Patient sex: M
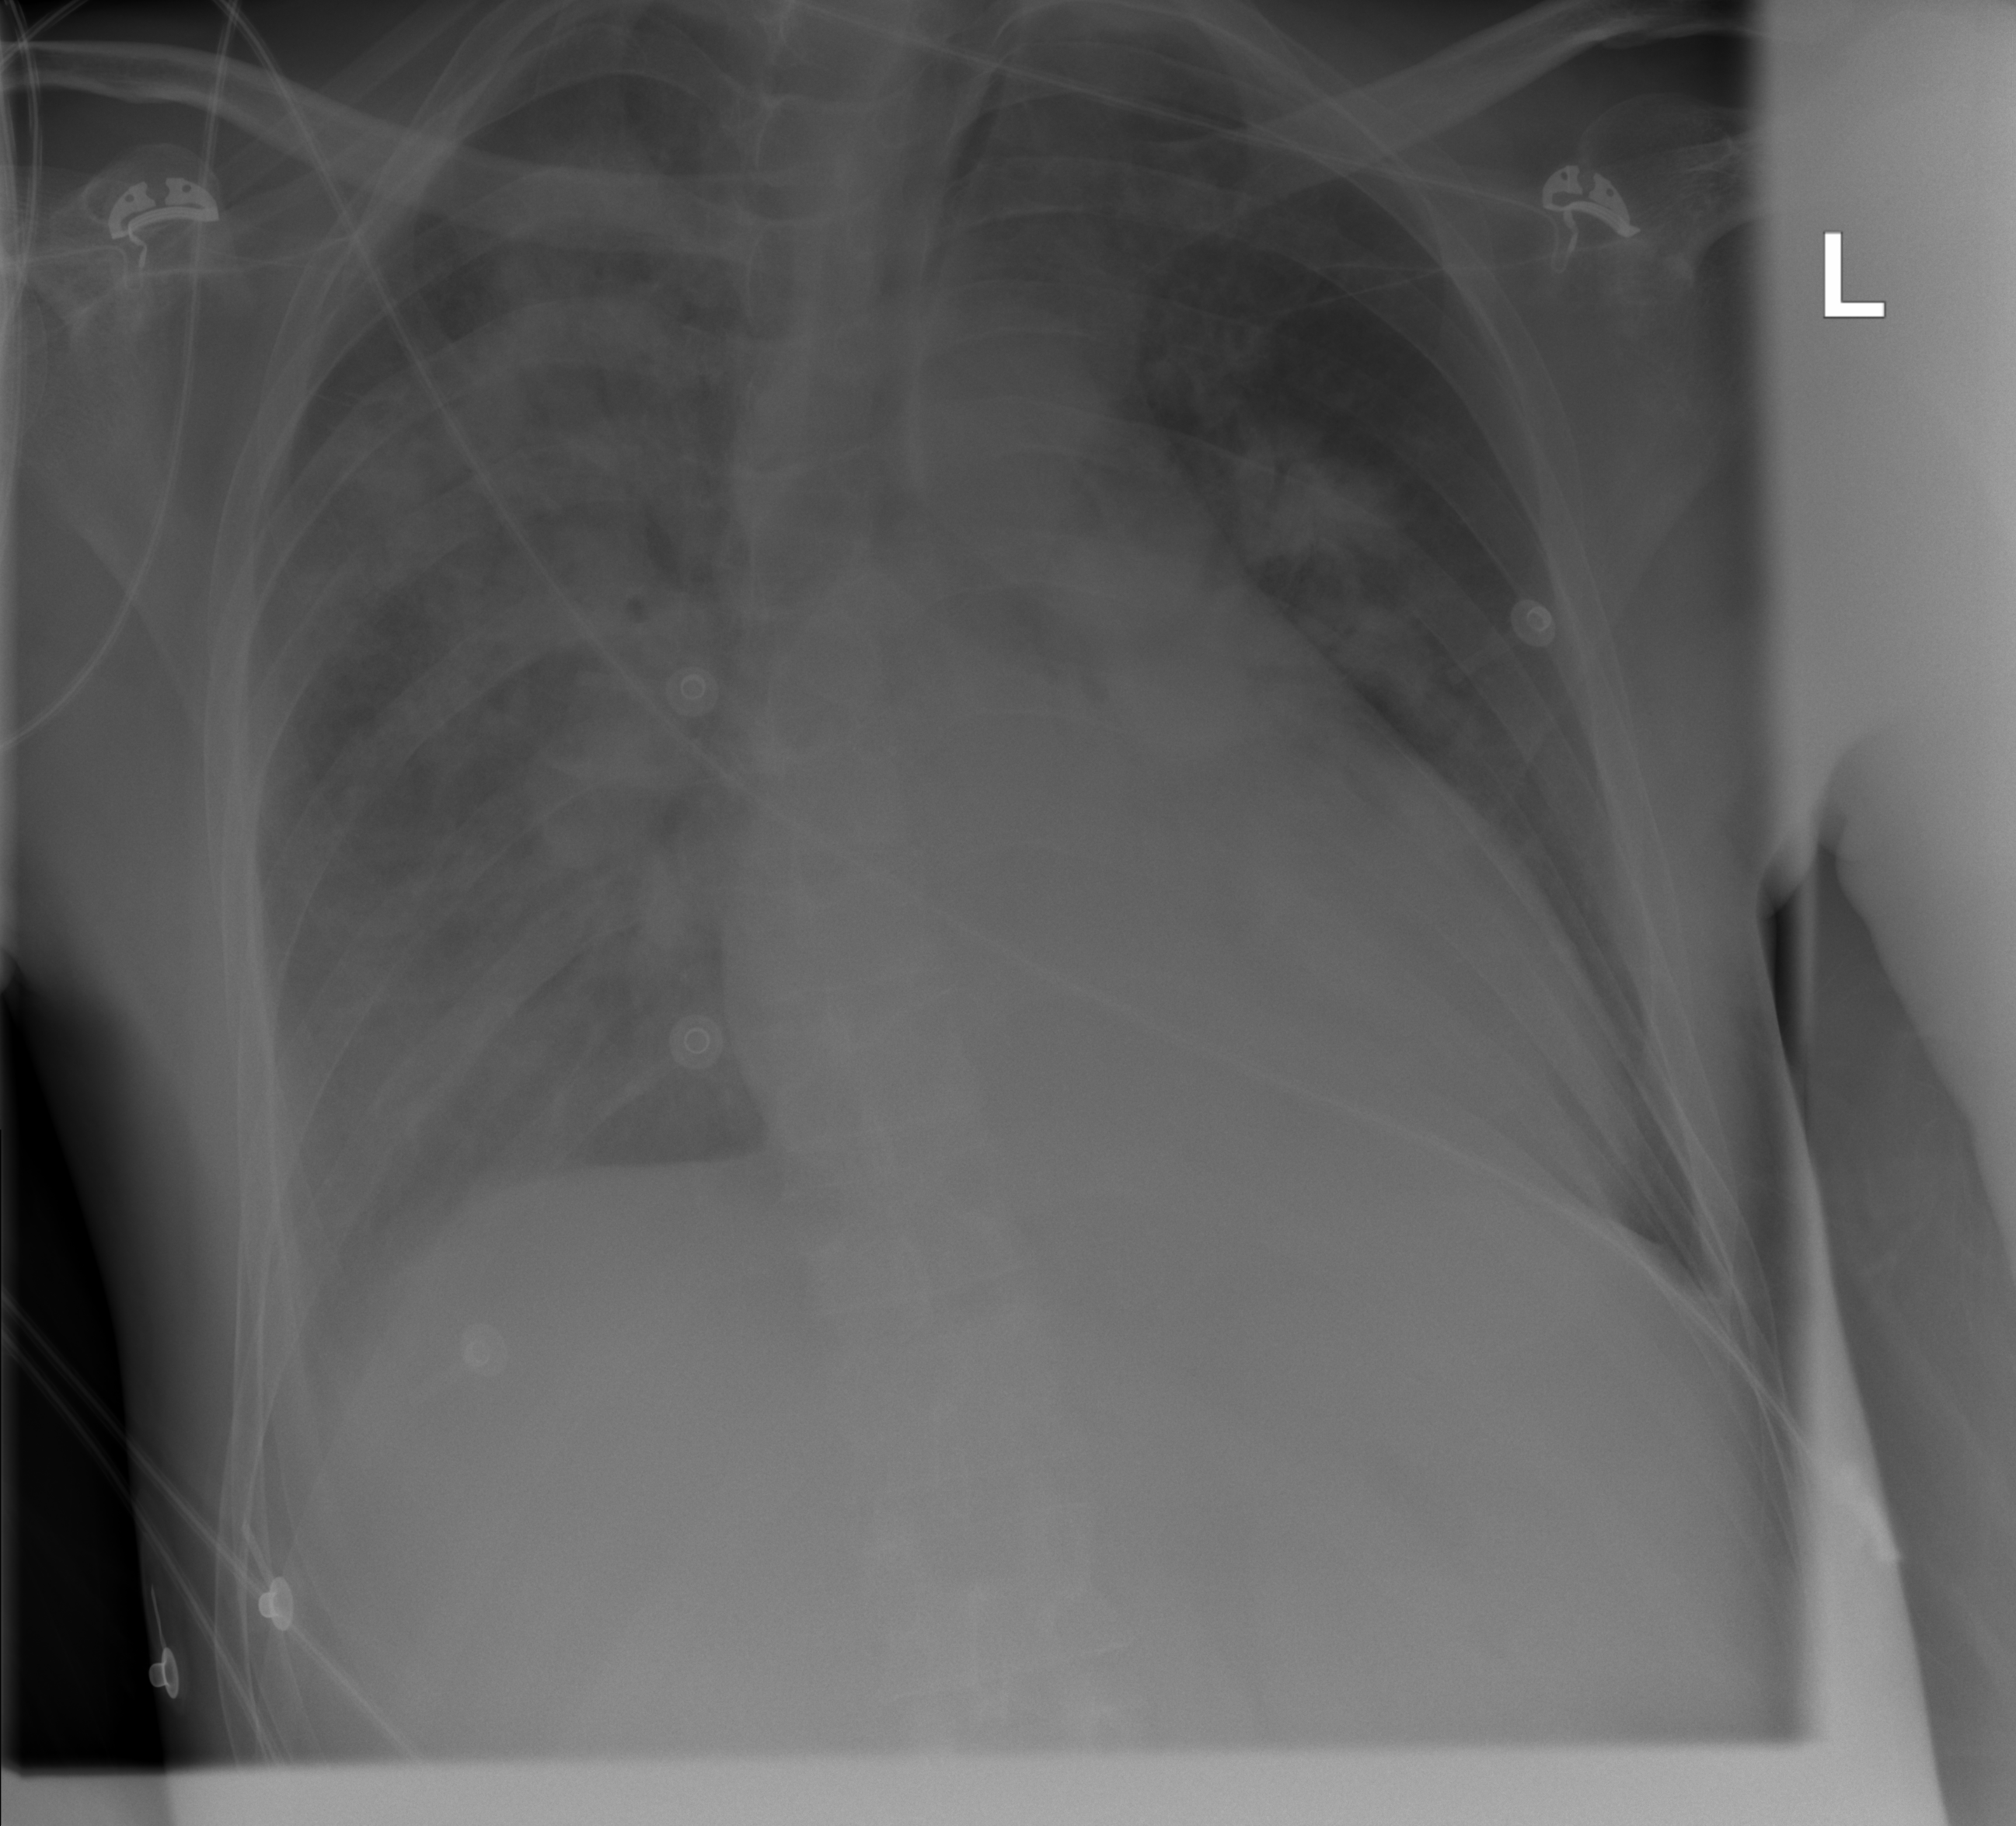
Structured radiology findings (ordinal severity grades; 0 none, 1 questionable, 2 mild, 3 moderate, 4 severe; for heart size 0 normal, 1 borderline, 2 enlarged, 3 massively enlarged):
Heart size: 2
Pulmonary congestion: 0
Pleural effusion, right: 2
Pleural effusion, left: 0
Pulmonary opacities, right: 4
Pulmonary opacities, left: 3
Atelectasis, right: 3
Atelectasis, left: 2